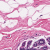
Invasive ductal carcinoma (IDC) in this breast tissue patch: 0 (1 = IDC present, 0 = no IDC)